Question: How can we create a banner which should see only one time when the user opens the web page at the very first time. After that it should be hidden. I am sorry, i don't know the exact name of this feature. It would be very grateful if somebody provides some new links for implementing this feature. I have appended the sample image with this post and you can see the specified portion in top of the image (Red Box).

Thanks in advance
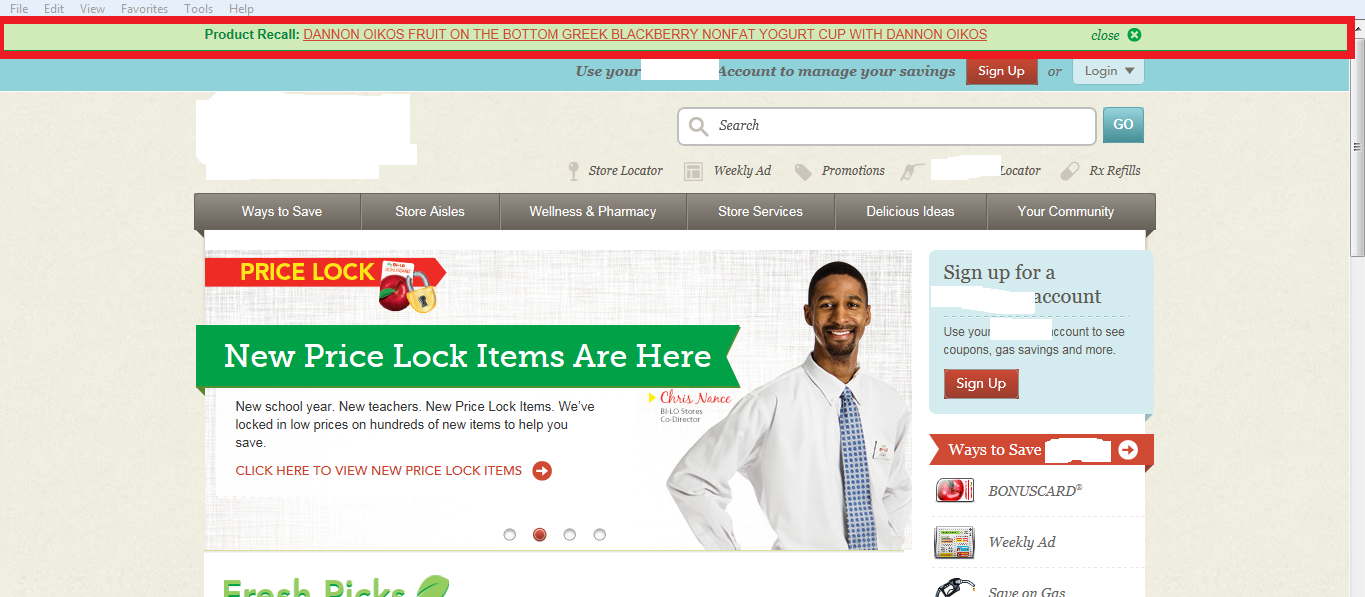
Answer: There is no such feature in .net. You have to create your own implementation. the logic steps, from my point of view, the logic steps would be:
1. Create DIV with your product recall in it
2. Make the DIV invisible by default
3. Check for the cookie
4. If the cookie doesn't exist display the product recall and create the cookie with the session ID and date.
5. If the cookie exist check if the current session ID and the one in the cookie matches
6. If they don't match display the product recall and update the cookie with the session ID and date.
7. If they match check if the difference between the current time and date and the cookie date is bigger that the value you want to control. if so, display the product recall and update the cookie with the session ID and date.
To create cookies
'''
HttpCookie myCookie = new HttpCookie("UserSettings");
myCookie["Session"] = Session.SessionID;
myCookie.Expires = DateTime.Now.AddDays(1d);
Response.Cookies.Add(myCookie)
'''
To read cookies
'''
if (Request.Cookies["UserSettings"] != null)
{
string userSettings;
if (Request.Cookies["UserSettings"]["Session"] != null)
{
userSettings = Request.Cookies["UserSettings"]["Session"];
}
}
'''